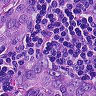
Metastatic tissue present: yes